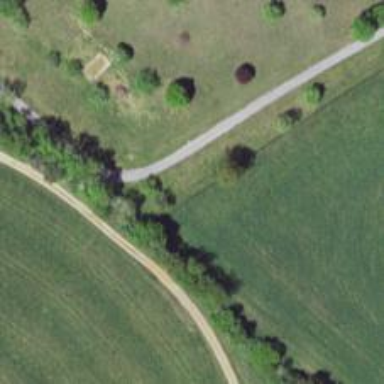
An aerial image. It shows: Driveway.